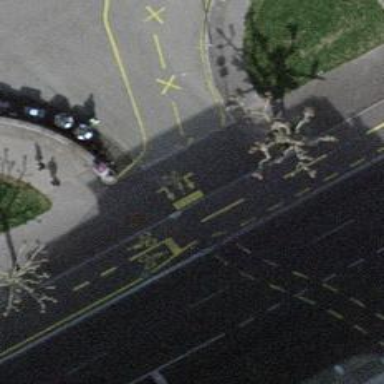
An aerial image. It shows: Road with traffic signals.